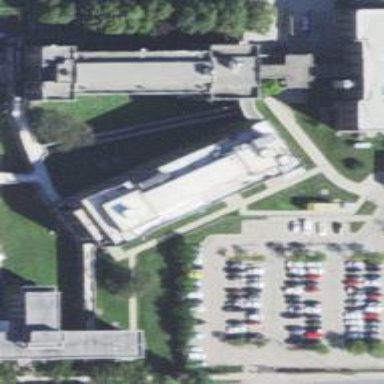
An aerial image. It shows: Part of building is shown in the image.